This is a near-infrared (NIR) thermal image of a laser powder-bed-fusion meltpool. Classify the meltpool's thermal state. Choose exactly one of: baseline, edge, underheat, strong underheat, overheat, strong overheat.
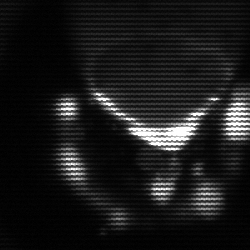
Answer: edge